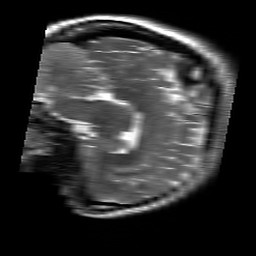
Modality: T2w
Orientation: sagittal
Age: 22
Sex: female
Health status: healthy
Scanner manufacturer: siemens
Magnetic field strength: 3 T
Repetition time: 4.01 s
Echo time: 0.116 s